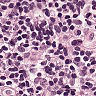
Metastatic tissue present: no